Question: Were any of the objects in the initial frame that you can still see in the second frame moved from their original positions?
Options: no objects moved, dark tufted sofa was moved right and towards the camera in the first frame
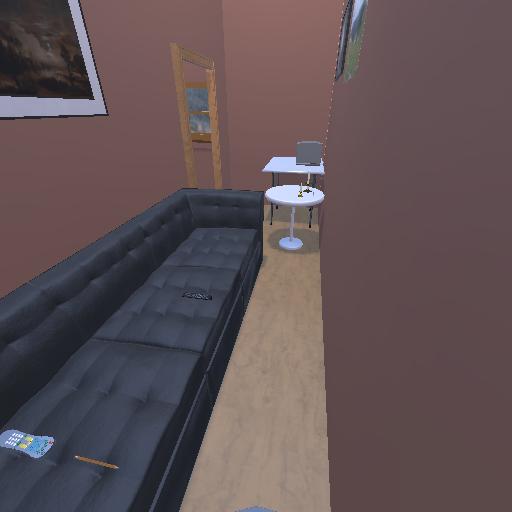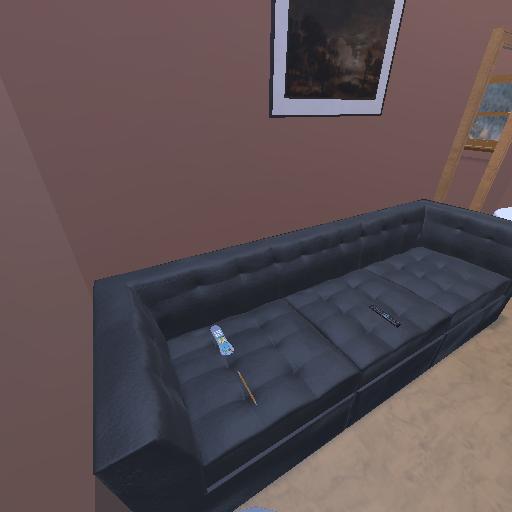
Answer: no objects moved